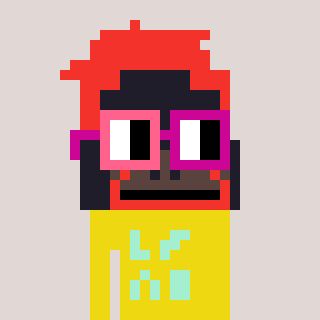
a pixel art character with square pink and red glasses, a orangutan-shaped head and a yellow-colored body on a warm background